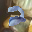
Label: 2